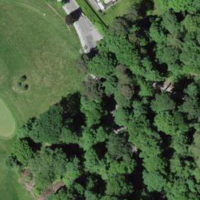
EUNIS habitat code: 41
Species observed at this site:
Campanula glomerata
Symphoricarpos albus